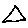
Label: triangle